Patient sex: M
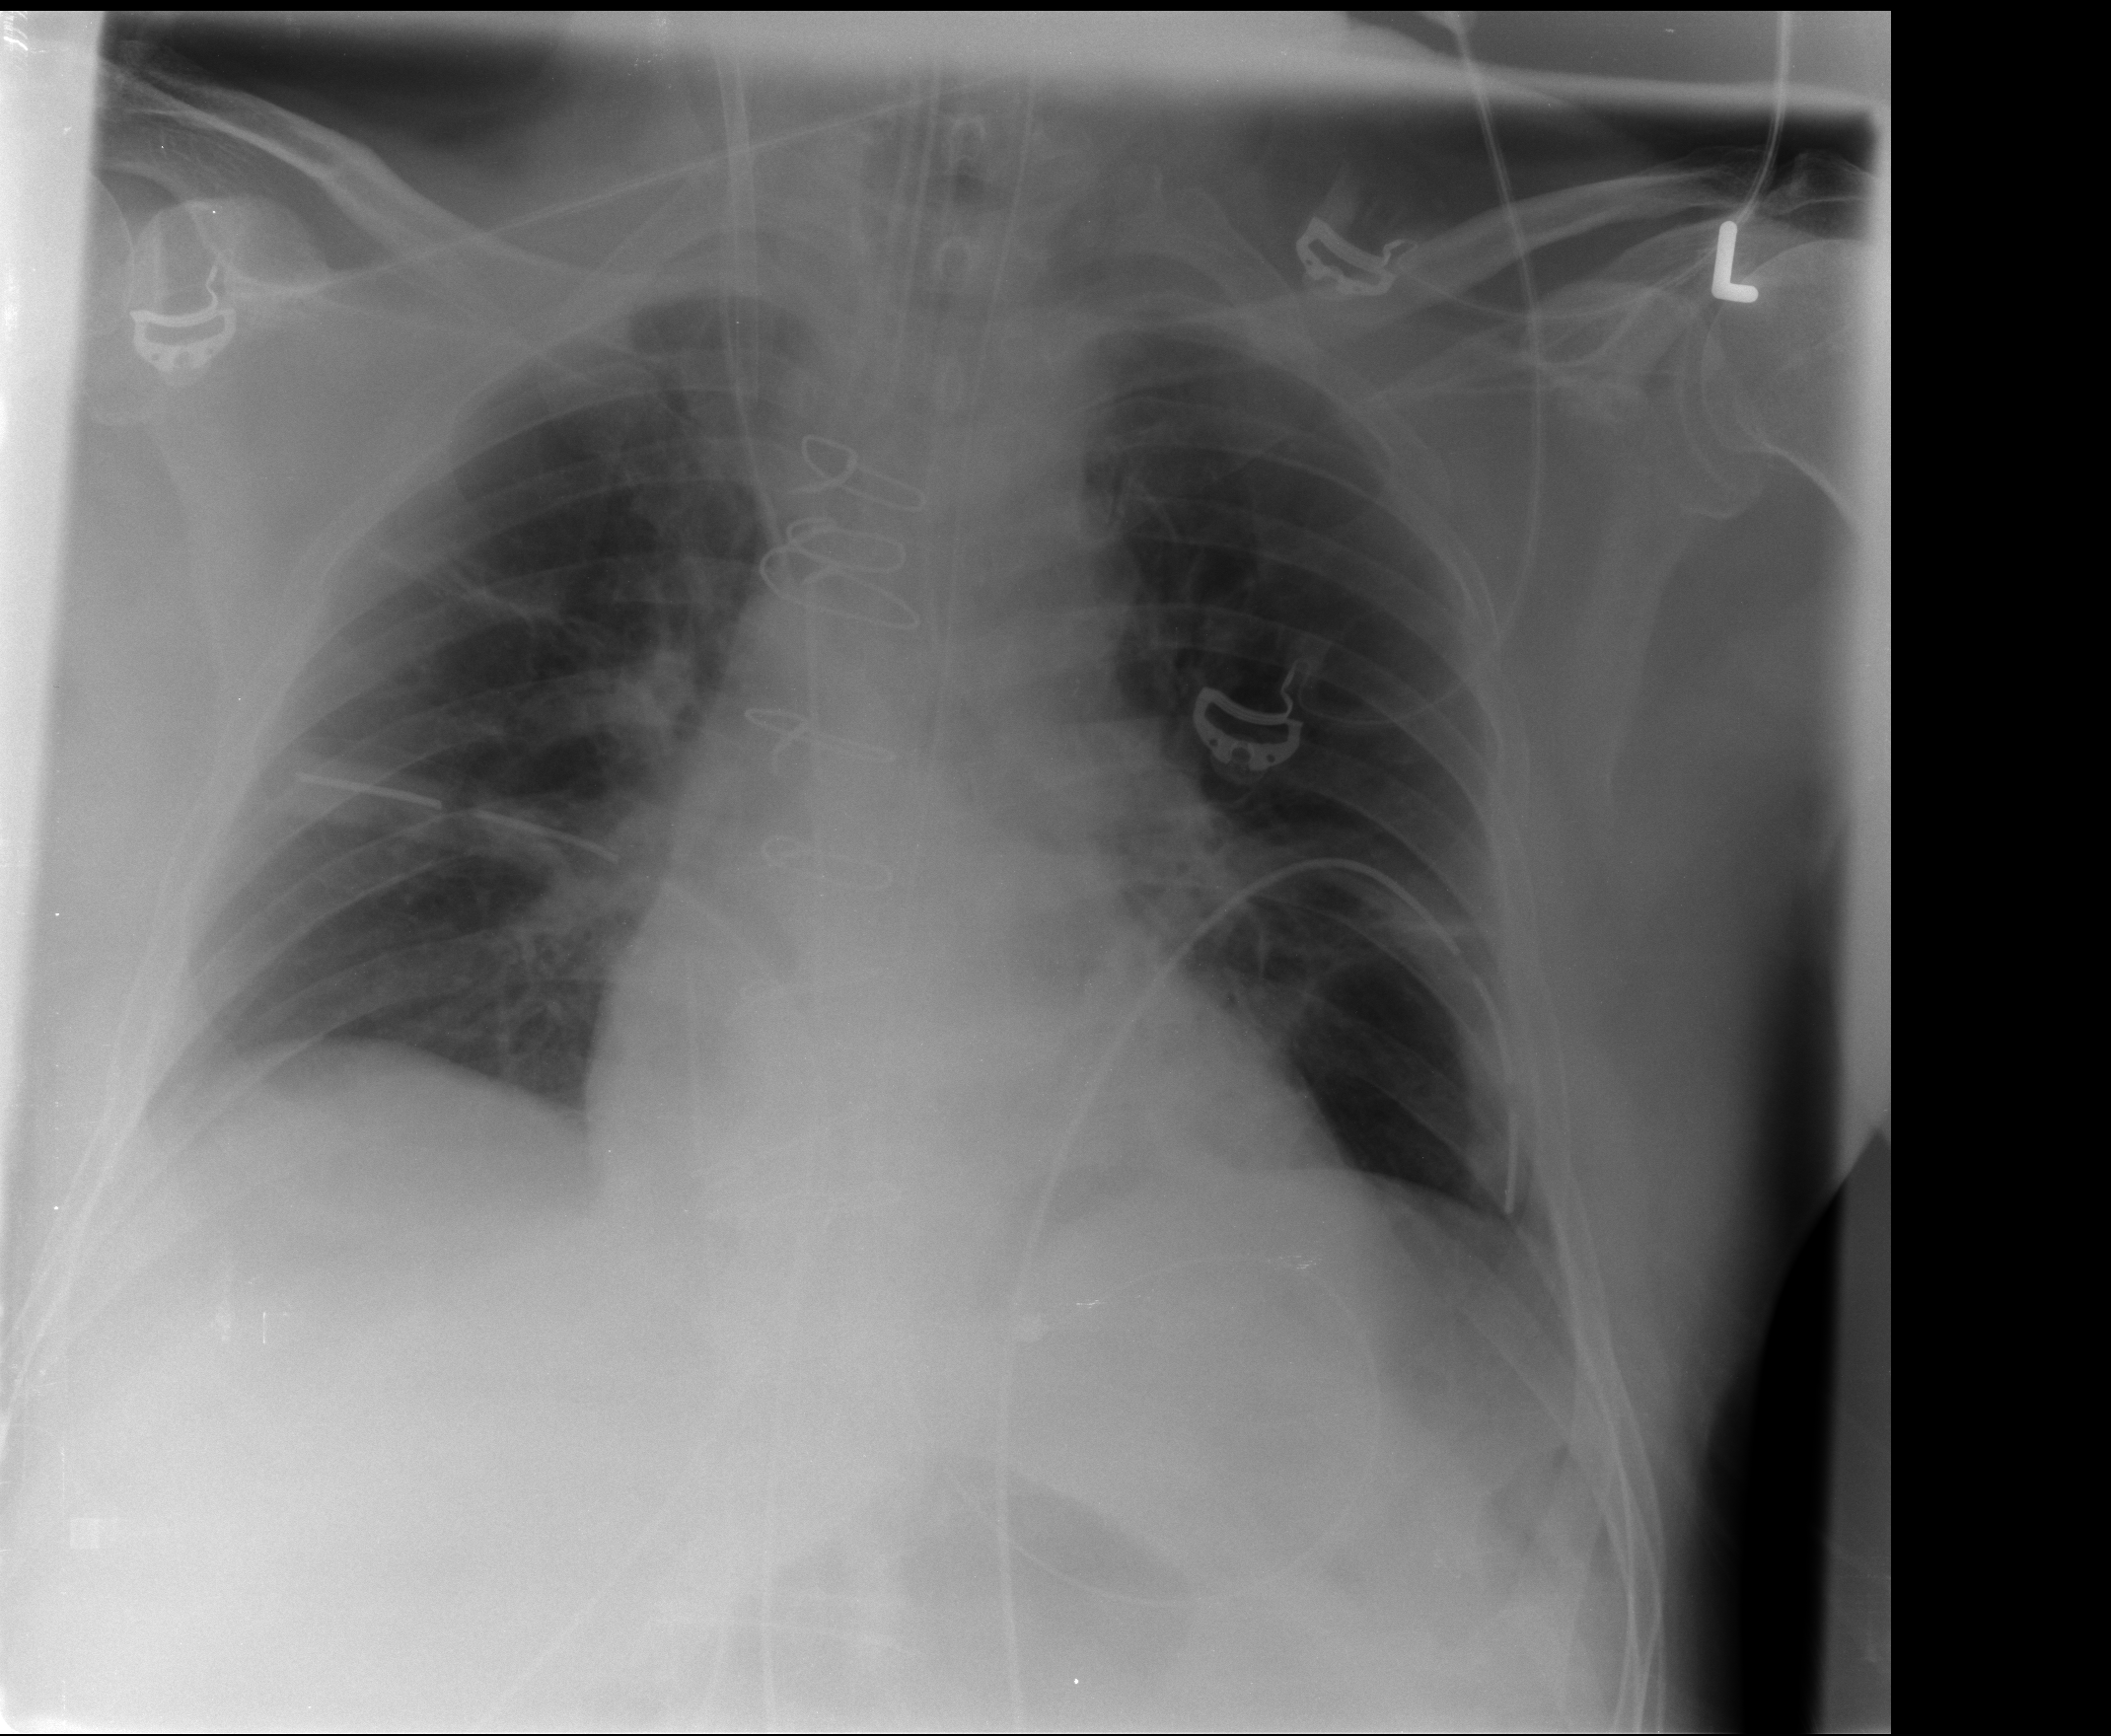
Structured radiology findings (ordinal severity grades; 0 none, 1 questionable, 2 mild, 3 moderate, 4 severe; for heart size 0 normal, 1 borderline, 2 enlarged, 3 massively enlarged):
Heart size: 0
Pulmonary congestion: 2
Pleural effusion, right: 0
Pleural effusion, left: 0
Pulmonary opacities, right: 1
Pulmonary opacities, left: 0
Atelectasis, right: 2
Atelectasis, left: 2